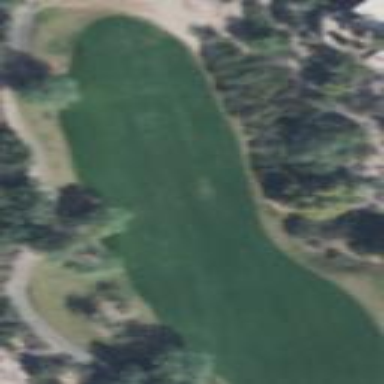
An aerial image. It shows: Area of rough grass used for golf.